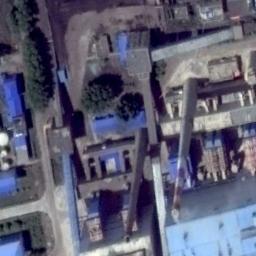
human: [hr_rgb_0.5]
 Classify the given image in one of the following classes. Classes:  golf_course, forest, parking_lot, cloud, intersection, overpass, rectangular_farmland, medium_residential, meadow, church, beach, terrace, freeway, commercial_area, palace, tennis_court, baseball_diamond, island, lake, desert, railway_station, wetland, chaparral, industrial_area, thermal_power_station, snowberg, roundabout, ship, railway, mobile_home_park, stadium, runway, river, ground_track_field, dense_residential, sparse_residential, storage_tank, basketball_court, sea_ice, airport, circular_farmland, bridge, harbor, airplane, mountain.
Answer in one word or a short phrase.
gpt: thermal_power_station